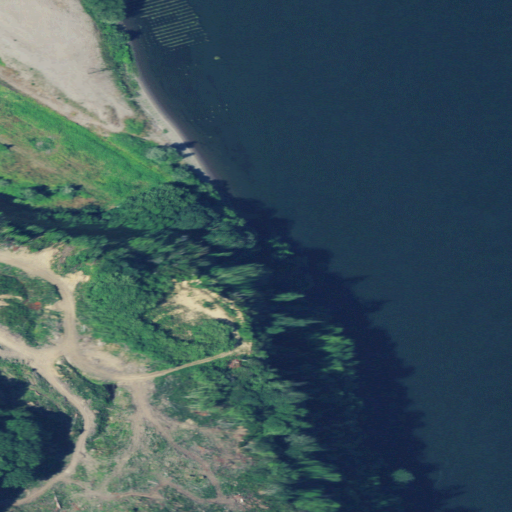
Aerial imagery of cape in Oregon named Hunts Mill Point containing open water, shrub, grassland, mixed forest, deciduous forest, pasture, evergreen forest, herbaceous wetlands, barren land, and high intensity development